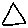
Label: triangle